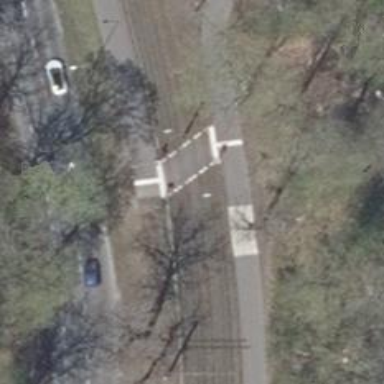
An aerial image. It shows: Railway signal.